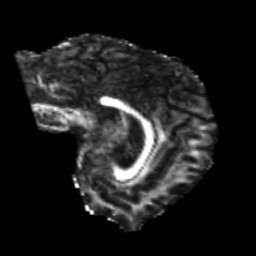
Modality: FA
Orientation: sagittal
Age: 21
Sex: male
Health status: healthy
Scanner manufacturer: philips
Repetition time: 7.389 s
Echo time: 0.08599 s